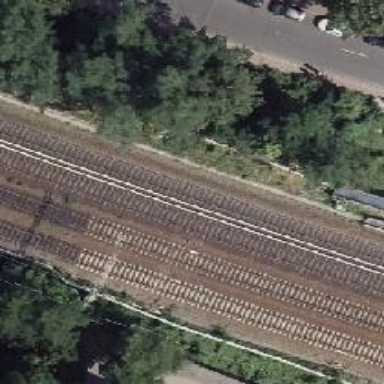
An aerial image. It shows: Railway signal.